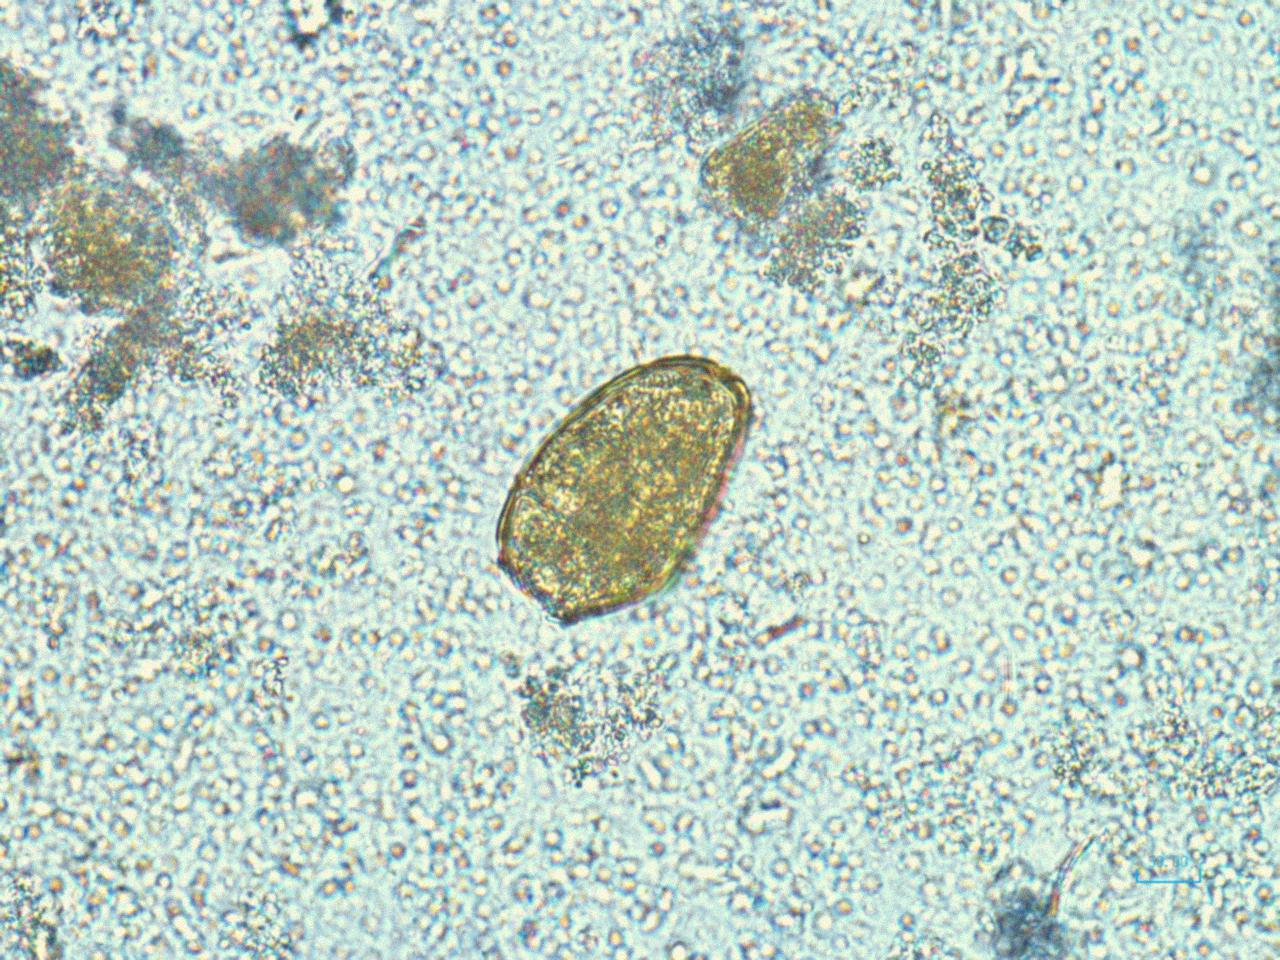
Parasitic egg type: Paragonimus spp